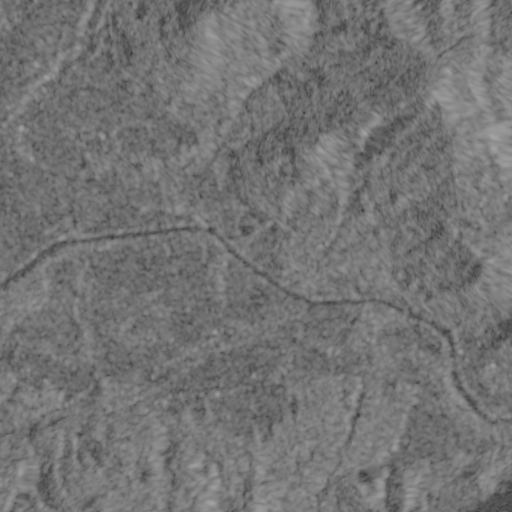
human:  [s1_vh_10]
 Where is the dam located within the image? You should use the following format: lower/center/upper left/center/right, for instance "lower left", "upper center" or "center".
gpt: The dam is located in the lower left of the image.
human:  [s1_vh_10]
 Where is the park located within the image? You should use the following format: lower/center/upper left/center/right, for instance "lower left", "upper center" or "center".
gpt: The park is located in the left of the image.
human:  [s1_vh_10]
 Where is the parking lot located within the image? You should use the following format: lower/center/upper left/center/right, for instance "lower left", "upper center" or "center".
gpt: The parking lot is located in the upper left of the image.
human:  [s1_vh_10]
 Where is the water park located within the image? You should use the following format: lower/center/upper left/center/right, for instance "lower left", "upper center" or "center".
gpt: The water park is located in the upper left of the image.
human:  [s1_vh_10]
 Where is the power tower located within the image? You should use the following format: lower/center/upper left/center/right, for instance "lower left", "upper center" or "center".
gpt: There is no power tower in the image.

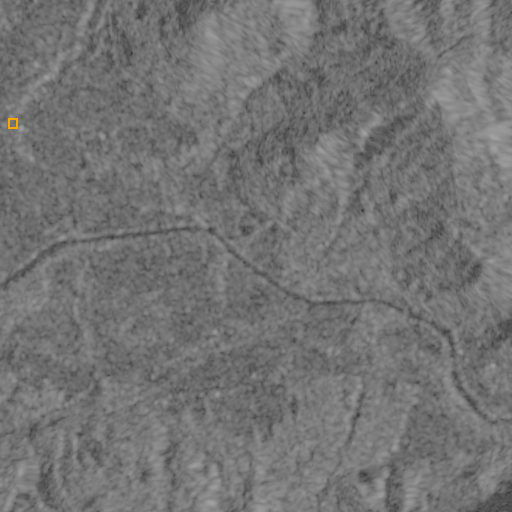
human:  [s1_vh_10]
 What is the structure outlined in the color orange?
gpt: The structure outlined in orange is a water park.
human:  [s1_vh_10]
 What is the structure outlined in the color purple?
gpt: There is no purple outline.